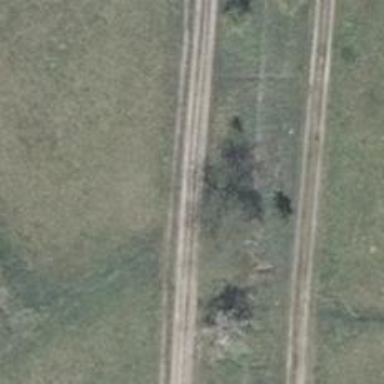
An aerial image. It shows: Dirt track road with grade3 tracktype.